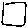
Label: square